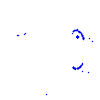
Particle: proton